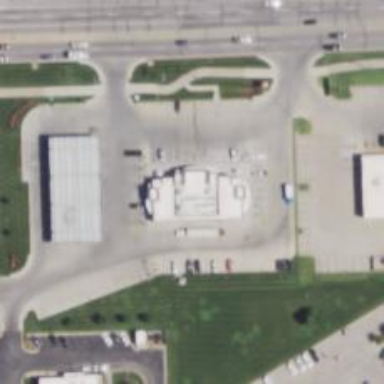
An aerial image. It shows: Convenience shop.